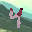
Label: 4